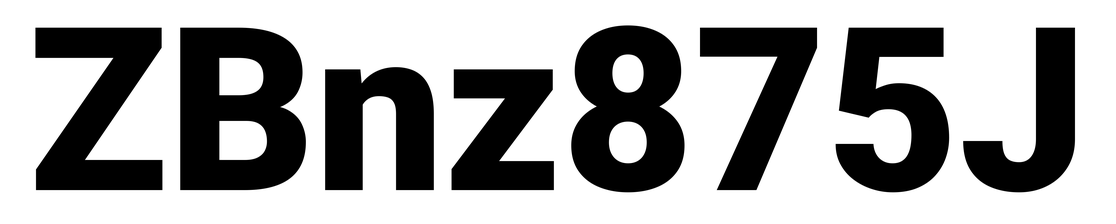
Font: Roboto_Black